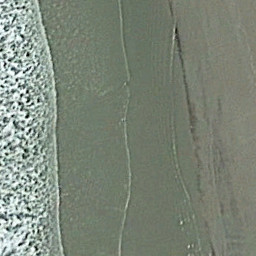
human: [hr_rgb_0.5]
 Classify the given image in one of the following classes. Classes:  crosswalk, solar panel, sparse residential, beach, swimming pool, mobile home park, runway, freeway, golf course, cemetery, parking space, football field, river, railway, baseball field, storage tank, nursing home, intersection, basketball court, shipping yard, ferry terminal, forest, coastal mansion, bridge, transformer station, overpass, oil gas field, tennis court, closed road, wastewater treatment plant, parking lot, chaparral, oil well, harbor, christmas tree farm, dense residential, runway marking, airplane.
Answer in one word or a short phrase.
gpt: beach